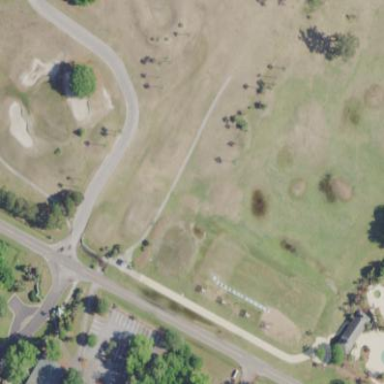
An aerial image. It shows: Grassy area designated as driving range for golf.